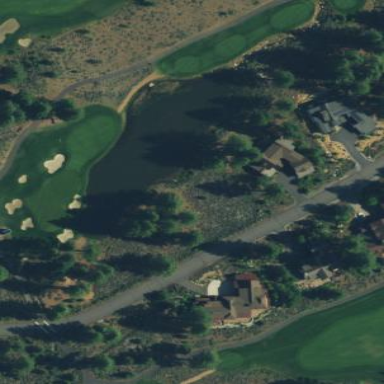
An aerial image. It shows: Water hazard on golf course. The hazard is natural water feature.